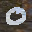
Label: 0